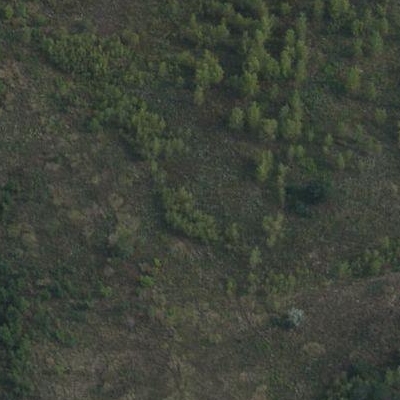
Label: Grass